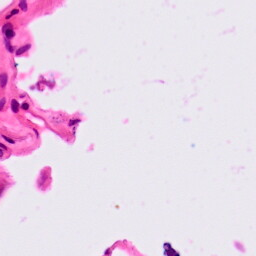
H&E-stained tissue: Lung